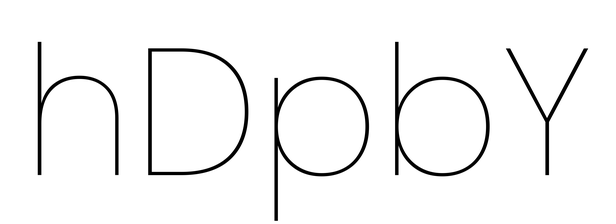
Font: Poppins-Thin